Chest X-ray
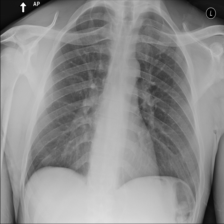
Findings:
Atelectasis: negative
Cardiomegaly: negative
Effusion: negative
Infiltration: negative
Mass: negative
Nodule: negative
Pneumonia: negative
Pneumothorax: negative
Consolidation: negative
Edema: negative
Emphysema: negative
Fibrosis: negative
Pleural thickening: negative
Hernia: negative